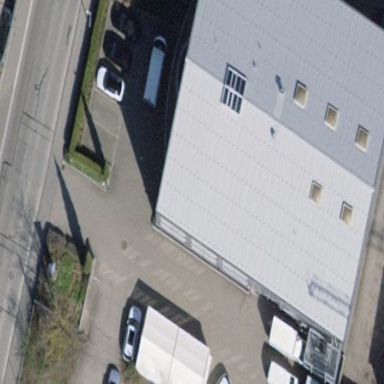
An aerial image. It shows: Industrial building.